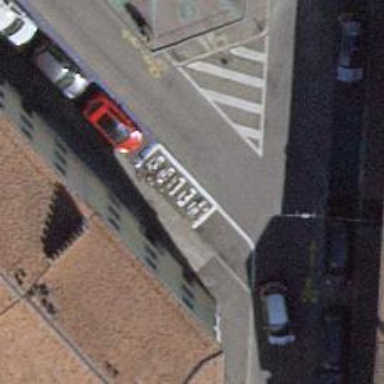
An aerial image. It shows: Bicycle parking area with stands available.